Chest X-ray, PA view. Patient: 23 years old, sex F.
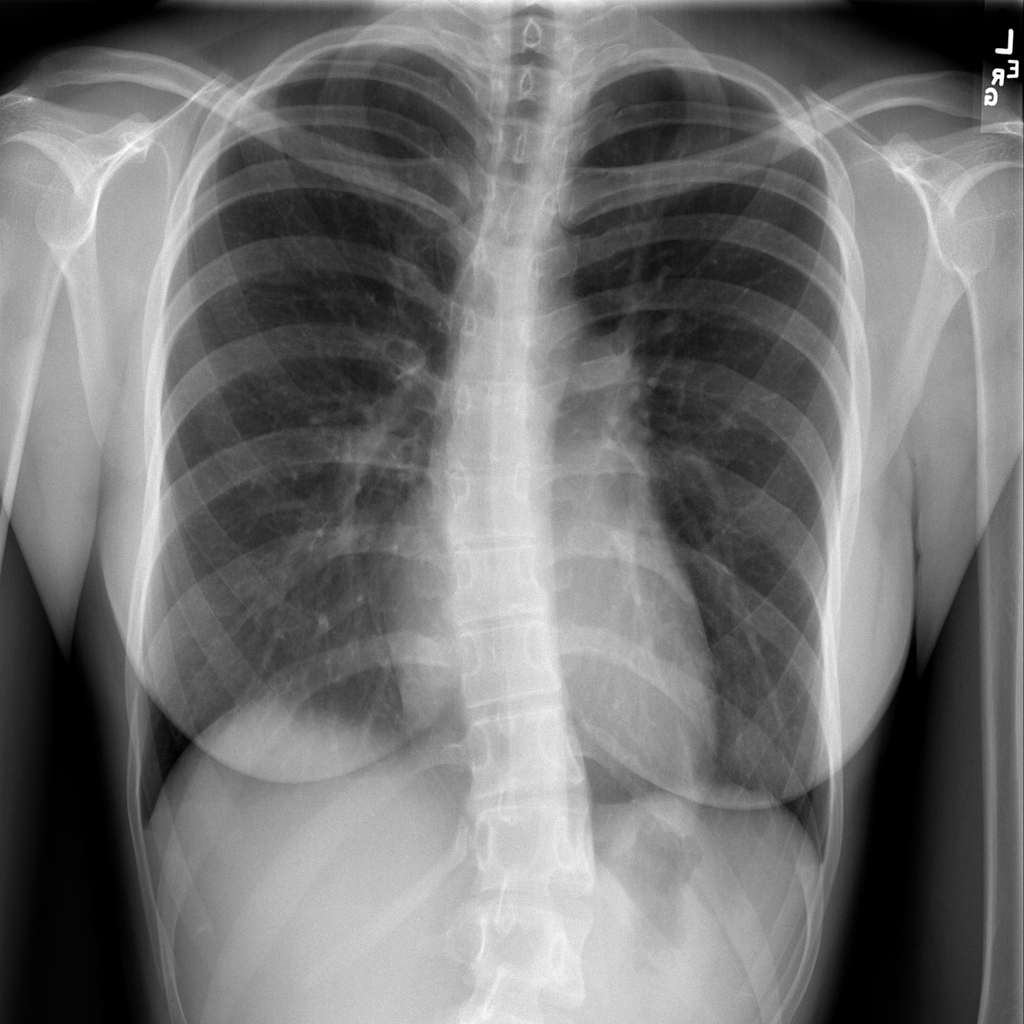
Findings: No Finding